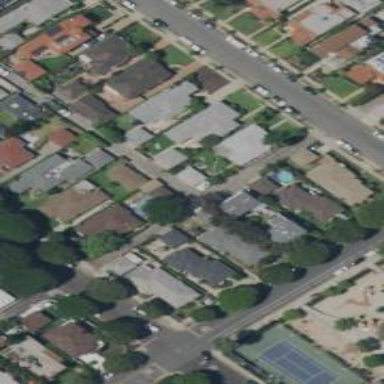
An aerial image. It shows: Residential alley with asphalt surface.